Interaction volume radius: 5 \u00c5
Interaction volume height: 10 \u00c5
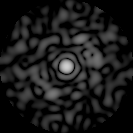
Disorder parameter: 0.8025